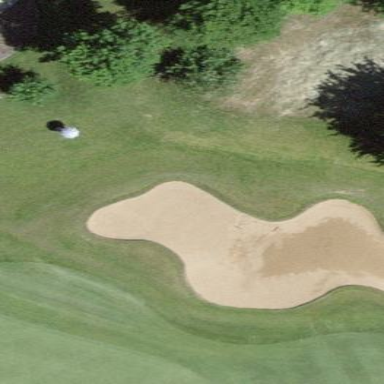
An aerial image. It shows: Golf bunker.